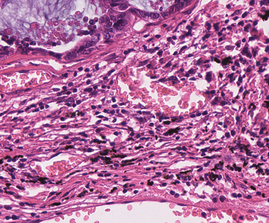
Tumor epithelial tissue: yes
Tumor-associated stroma tissue: yes
Normal tissue: no